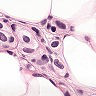
Metastatic tissue present: yes